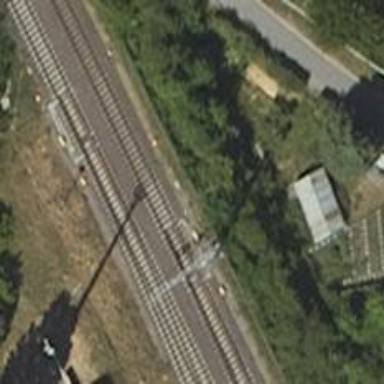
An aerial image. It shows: Railway switch with turnout to the right.